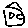
Label: house